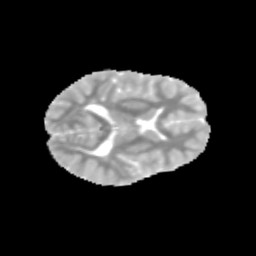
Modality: MD
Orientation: axial
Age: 10
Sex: male
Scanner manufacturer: siemens
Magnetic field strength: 3 T
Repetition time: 3.8 s
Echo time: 0.07 s